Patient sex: M
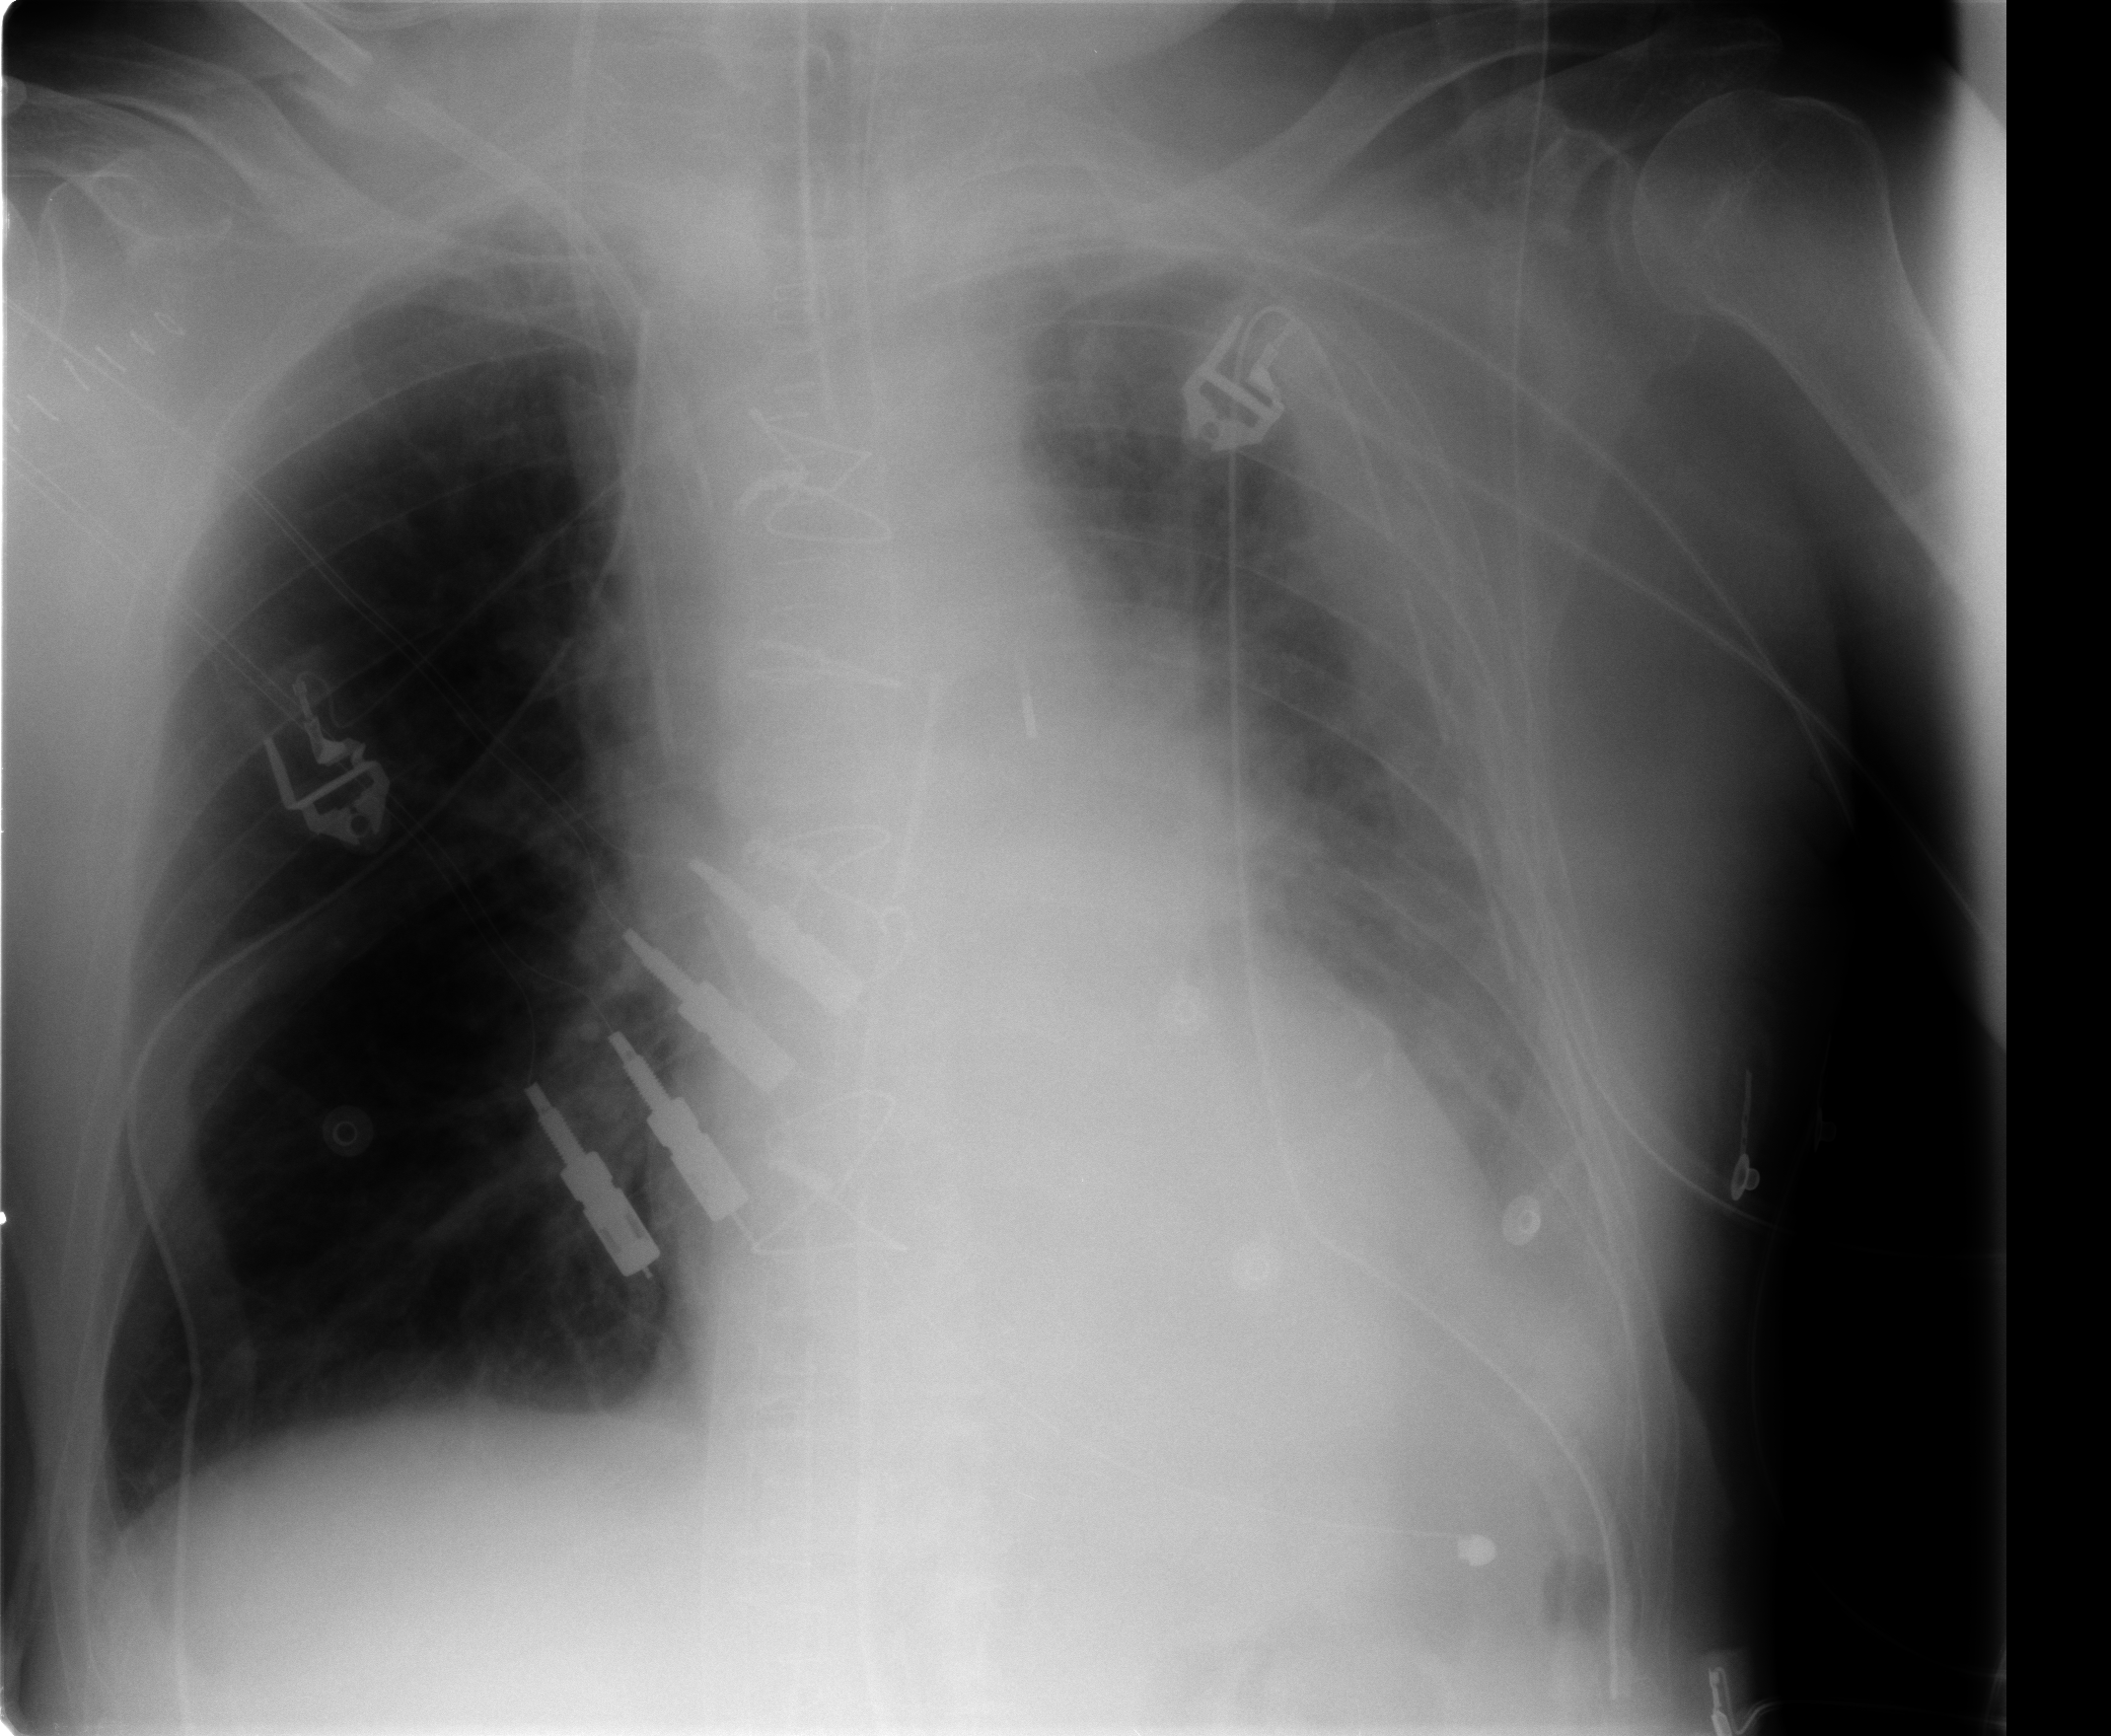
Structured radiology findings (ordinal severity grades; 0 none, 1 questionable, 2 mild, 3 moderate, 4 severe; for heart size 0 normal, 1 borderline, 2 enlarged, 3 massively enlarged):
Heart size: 2
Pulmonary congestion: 1
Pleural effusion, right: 0
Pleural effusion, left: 1
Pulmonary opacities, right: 0
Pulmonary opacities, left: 0
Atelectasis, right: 0
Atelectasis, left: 2